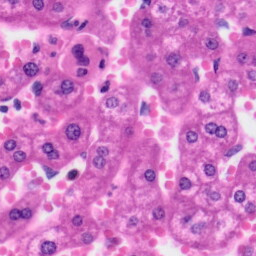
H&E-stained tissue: Liver